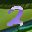
Label: 2